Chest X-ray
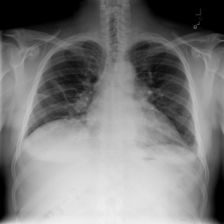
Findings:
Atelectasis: positive
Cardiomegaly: negative
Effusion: negative
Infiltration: negative
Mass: negative
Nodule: negative
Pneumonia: negative
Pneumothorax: negative
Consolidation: negative
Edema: positive
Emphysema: negative
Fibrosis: negative
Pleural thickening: negative
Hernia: negative